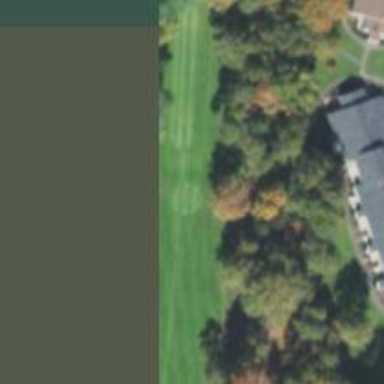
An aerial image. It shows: Footway that serves as golf path.